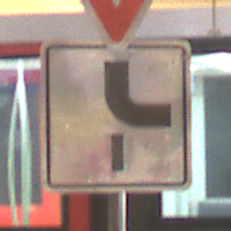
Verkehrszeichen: VerlaufVorfahrtsstrasse10
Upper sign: VorfahrtGewaehren
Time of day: NotSpecified
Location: Indoor (Urban)
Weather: NotSpecified
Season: NotSpecified
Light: Artificial